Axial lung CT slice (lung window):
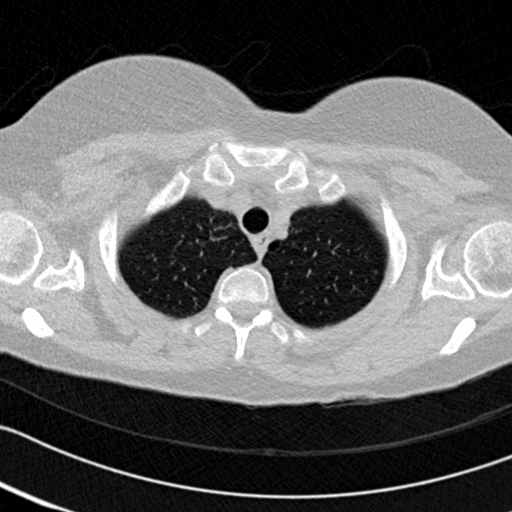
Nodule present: yes
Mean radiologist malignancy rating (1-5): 4